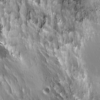
Label: not_dusty